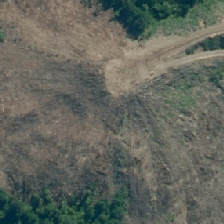
Land cover: harvested_forest